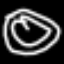
Label: donut